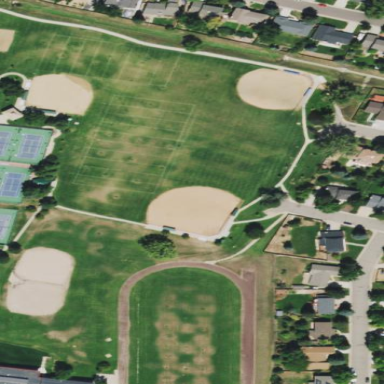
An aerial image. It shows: Baseball pitch for leisure land.